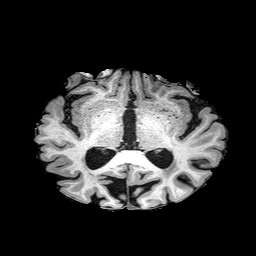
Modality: T1w
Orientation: coronal
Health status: healthy